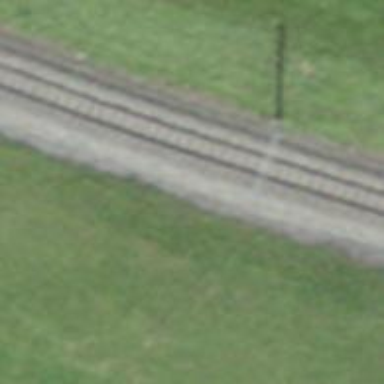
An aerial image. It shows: Narrow-gauge railway with electrified contact line.